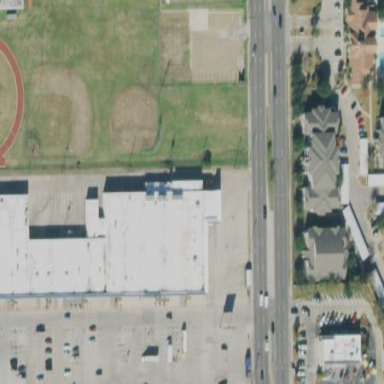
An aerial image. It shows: Retail building.